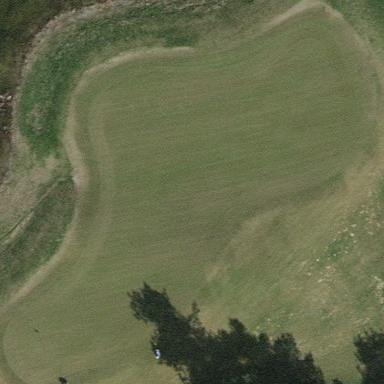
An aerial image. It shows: Picturesque green golfing area with grass land use.